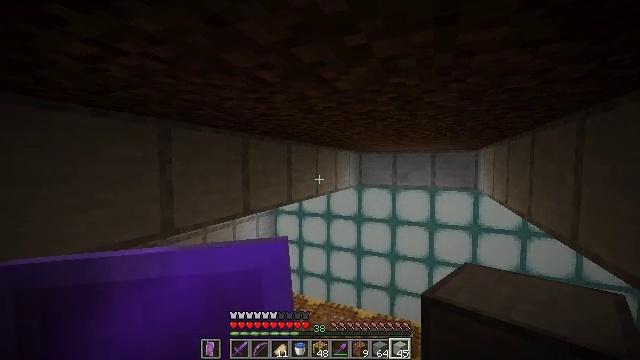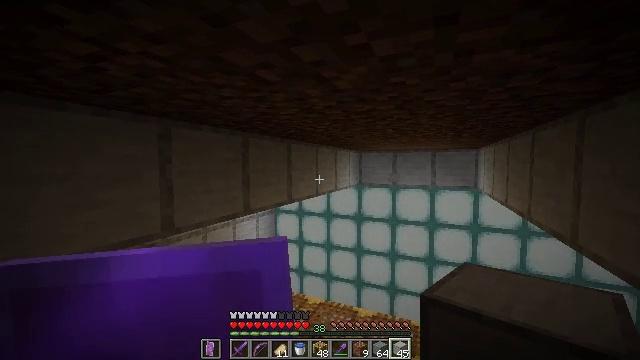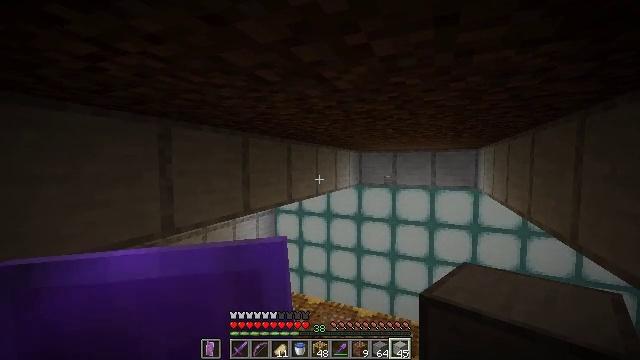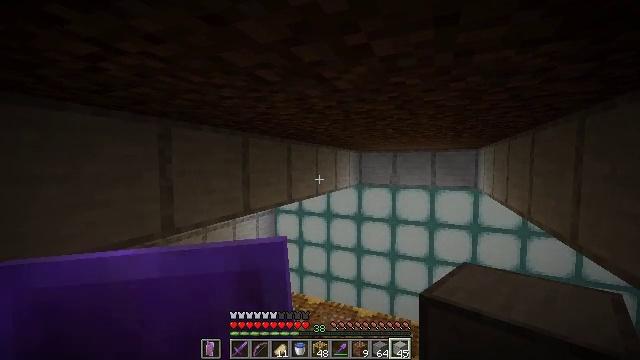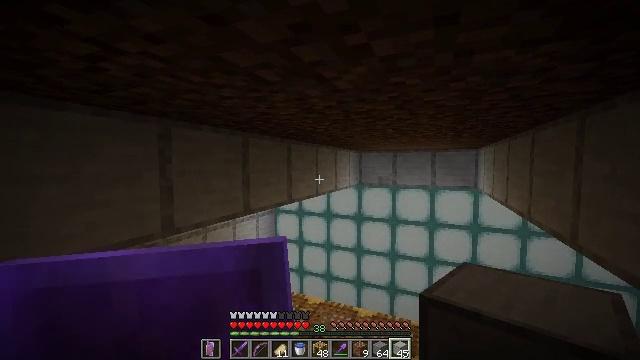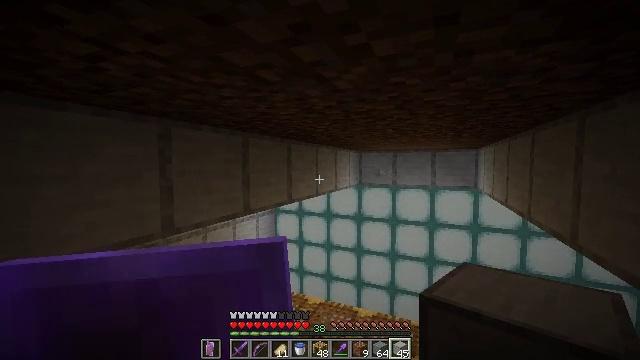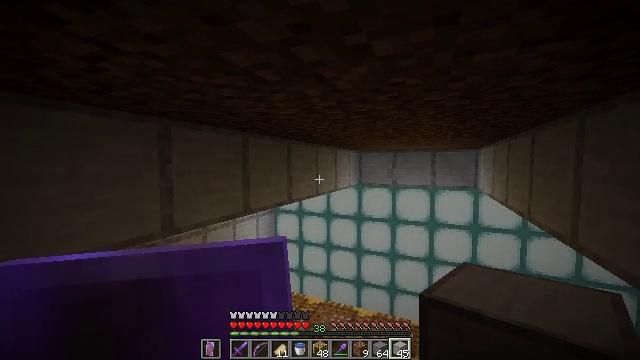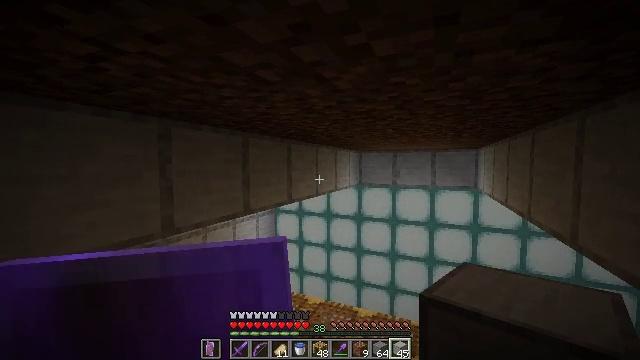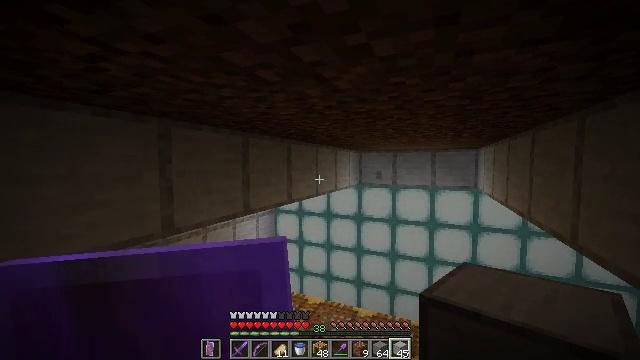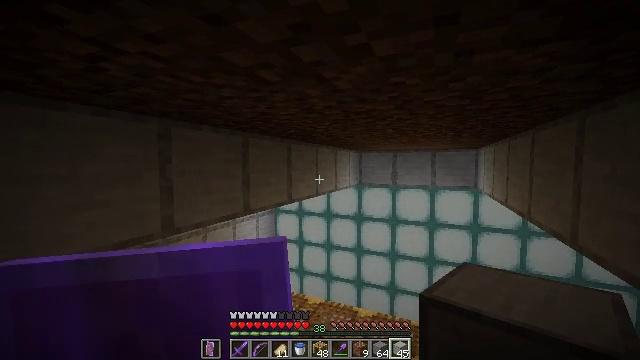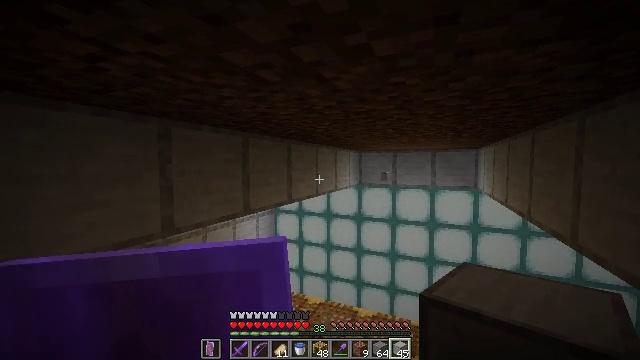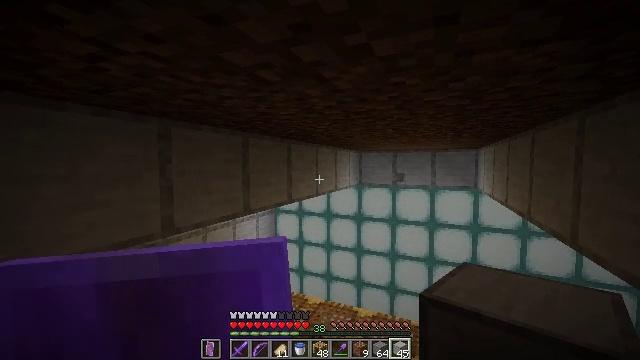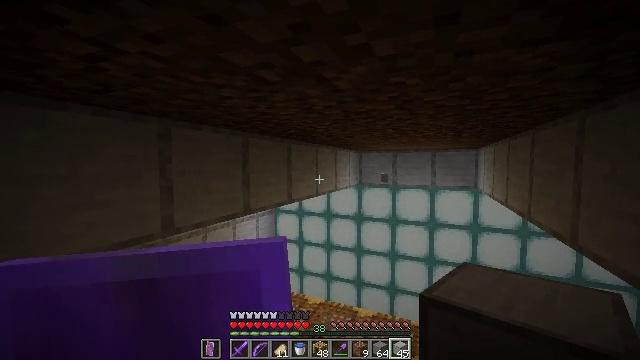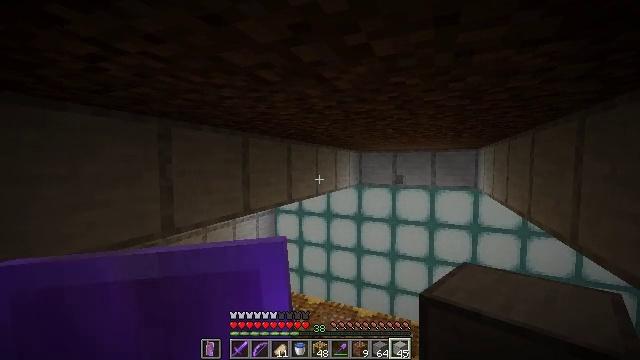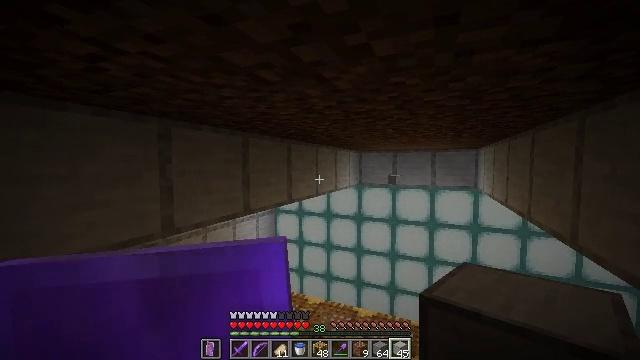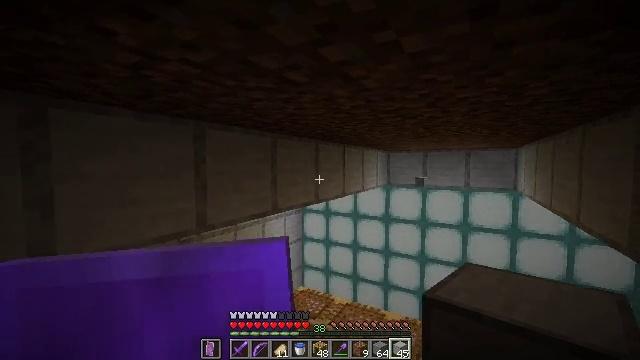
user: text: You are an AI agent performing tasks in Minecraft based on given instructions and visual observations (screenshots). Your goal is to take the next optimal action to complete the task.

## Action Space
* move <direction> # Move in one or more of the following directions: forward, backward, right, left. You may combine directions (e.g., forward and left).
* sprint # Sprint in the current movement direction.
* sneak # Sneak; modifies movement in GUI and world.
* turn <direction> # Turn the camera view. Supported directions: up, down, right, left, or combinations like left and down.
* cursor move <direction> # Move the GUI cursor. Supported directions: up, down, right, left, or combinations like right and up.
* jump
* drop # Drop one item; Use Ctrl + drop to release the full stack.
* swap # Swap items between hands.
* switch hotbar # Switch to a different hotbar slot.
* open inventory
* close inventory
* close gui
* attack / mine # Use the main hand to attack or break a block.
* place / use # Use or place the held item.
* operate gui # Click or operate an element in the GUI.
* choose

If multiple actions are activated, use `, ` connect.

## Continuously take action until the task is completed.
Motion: motion action
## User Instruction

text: Craft some smooth stone slab in the crafting menu.
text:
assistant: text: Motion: no_op
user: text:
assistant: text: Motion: no_op
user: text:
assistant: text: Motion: no_op
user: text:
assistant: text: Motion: no_op
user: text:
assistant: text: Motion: no_op
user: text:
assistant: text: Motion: no_op
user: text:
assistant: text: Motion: no_op
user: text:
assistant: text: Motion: no_op
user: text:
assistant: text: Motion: no_op
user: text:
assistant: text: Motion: no_op
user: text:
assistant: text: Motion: no_op
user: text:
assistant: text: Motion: no_op
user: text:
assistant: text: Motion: no_op
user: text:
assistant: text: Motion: no_op
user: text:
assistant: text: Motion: turn left
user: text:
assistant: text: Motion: turn left
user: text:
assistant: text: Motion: no_op
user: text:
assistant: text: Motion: no_op
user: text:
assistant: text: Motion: no_op
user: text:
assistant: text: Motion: turn left
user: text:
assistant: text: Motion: turn left
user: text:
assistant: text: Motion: no_op
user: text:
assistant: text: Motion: no_op
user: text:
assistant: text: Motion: no_op
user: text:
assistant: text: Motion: turn left
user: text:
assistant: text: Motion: turn left
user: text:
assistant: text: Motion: no_op
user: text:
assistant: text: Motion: no_op
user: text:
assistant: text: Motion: no_op
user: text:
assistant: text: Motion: no_op